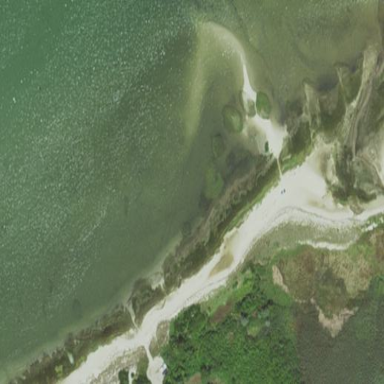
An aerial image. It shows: Sandy beach.